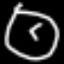
Label: clock